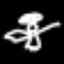
Label: angel